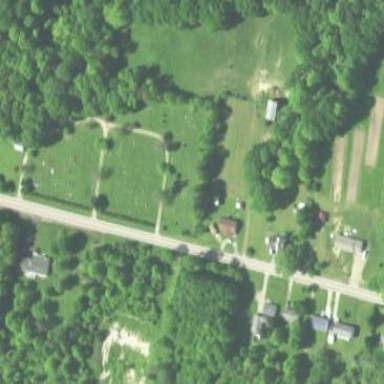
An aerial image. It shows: Cemetery.